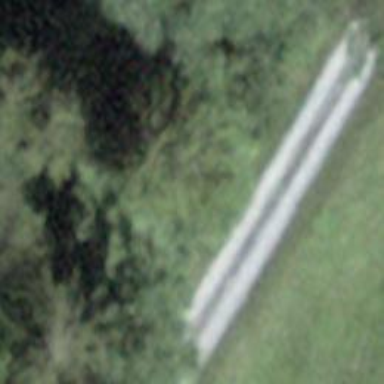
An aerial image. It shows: Bench.